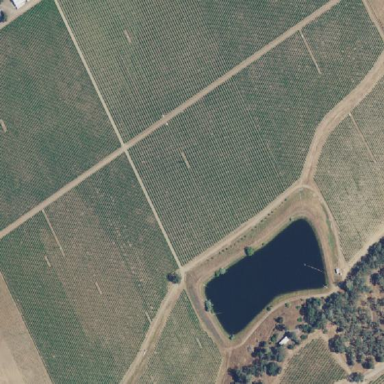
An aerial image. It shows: Vineyard growing wine grapes.